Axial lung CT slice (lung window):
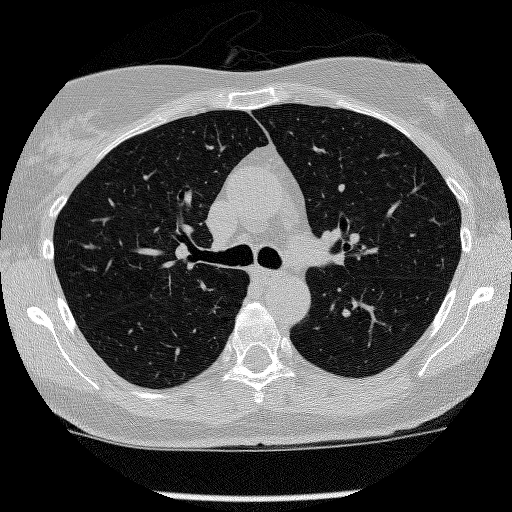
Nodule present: no